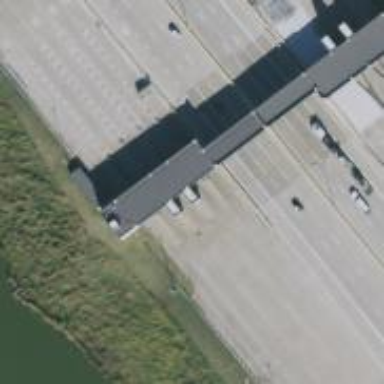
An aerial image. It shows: Toll gantry on the road.